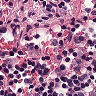
Metastatic tissue present: no